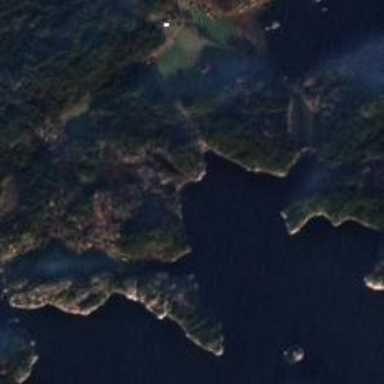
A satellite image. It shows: Beautiful bay with natural surroundings.